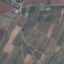
Label: PermanentCrop